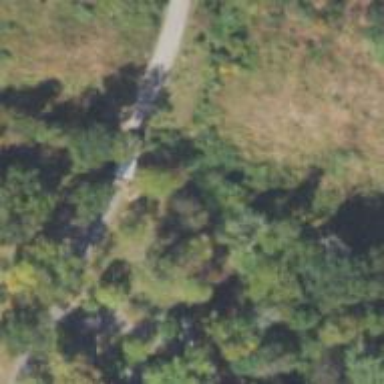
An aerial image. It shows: Covered bridge on residential road.